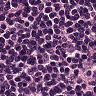
Metastatic tissue present: yes